Question: I'm trying to make a table using matplotlib and I've managed to get my data in but I'm struggling with the final formatting. I need to edit the size of the figure to include all my data as some is getting chopped off. Here is my current code:
'''
for struct, energy, density in clust_data:
fig=plt.figure()
ax = plt.gca()
ax.xaxis.set_visible(False)
ax.yaxis.set_visible(False)
colLabels=("Structure", "Energy", "Density")
rows=len(clust_data)
cellText=[]
for row in clust_data:
cellText.append(row)
the_table = ax.table(cellText=cellText,
colLabels=colLabels,
loc='center')
plt.savefig("table.png")
'''
Which creates a table like so (I'm not completely sure how to get ride of the lines through certain rows either):

Any help is greatly appreciated!
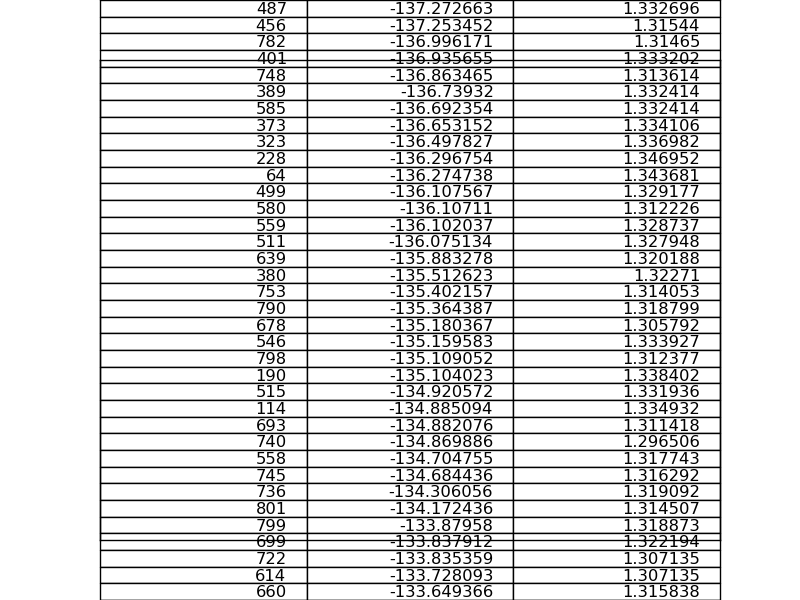
Answer: You should be able to solve your problems doing the following:
- Figure size (): - 'hcell=0.3''wcell=1'- 'len(clust_data)+1'- create the figure with the correct size (you might want some extra padding)'''
fig = plt.figure(figsize=(3*wcell+wpad, nrows*hcell+hpad))
'''
- The lines within the two rows are the axes spines. '''
ax.xaxis.set_visible(False)
ax.yaxis.set_visible(False)
'''
just hide the axis labels and ticks, not the axes spines.
You have to hide them or colour them in white
---
In any case: it looks to me that you are doing a whole lot of useless operations.
From your piece of code it seems to me that 'clust_data' is already a list of lists with the correct shape and that 'cellText' after being filled is going to be the same of 'clust_data'.
Furthermore, try not to mix the OO and pyplot interface of matplotlib.
The following code should be equivalent to yours
'''
fig=plt.figure()
ax = fig.add_subplot(111)
ax.xaxis.set_visible(False)
ax.yaxis.set_visible(False)
colLabels=("Structure", "Energy", "Density")
the_table = ax.table(cellText=clust_data,
colLabels=colLabels,
loc='center')
plt.savefig("table.png")
'''
---
## Edit: full solution
## Convoluted way
You have to hide the axes spines (e.g. setting their color white) and give them low 'zorder' then add the table with higher 'zorder'
'''
colLabels=("Structure", "Energy", "Density")
nrows, ncols = len(clust_data)+1, len(colLabels)
hcell, wcell = 0.3, 1.
hpad, wpad = 0, 0
fig=plt.figure(figsize=(ncols*wcell+wpad, nrows*hcell+hpad))
ax = fig.add_subplot(111)
#remove axis ticks and labels
ax.xaxis.set_visible(False)
ax.yaxis.set_visible(False)
#hide the spines
for sp in ax.spines.itervalues():
sp.set_color('w')
sp.set_zorder(0)
#do the table
the_table = ax.table(cellText=clust_data,
colLabels=colLabels,
loc='center')
#put the table in front of the axes spines
#for some reason zorder is not a keyword in ax.table
the_table.set_zorder(10)
plt.savefig("table.png")
'''
## Simple way (credit @JoeKington)
Just switch off the axis
'''
colLabels=("Structure", "Energy", "Density")
nrows, ncols = len(clust_data)+1, len(colLabels)
hcell, wcell = 0.3, 1.
hpad, wpad = 0, 0
fig=plt.figure(figsize=(ncols*wcell+wpad, nrows*hcell+hpad))
ax = fig.add_subplot(111)
ax.axis('off')
#do the table
the_table = ax.table(cellText=clust_data,
colLabels=colLabels,
loc='center')
plt.savefig("table.png")
'''